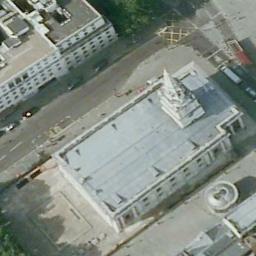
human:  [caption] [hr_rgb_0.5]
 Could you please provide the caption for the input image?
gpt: There is a church on the open place next to some buildings .

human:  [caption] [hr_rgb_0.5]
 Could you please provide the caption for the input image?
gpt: This is a white basilica .

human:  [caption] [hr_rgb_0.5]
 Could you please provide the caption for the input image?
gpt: The church with a tower is built in the open area .

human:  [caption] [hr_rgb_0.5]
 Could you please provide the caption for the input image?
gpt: A church with a gray roof with a white tower on the roof, Many trees and a road around the church .

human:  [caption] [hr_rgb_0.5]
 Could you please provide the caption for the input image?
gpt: Many cars are near the church .